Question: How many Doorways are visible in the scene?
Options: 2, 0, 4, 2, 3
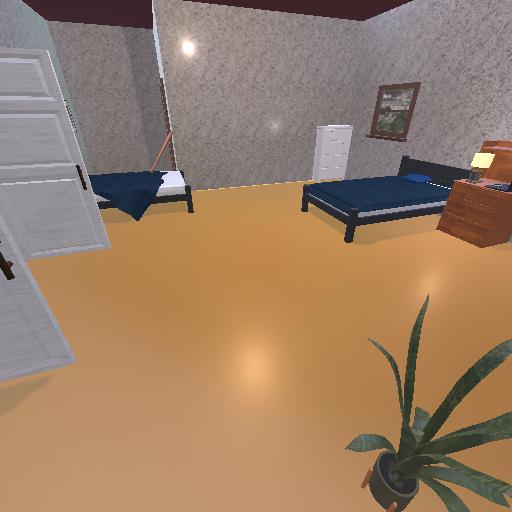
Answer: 2